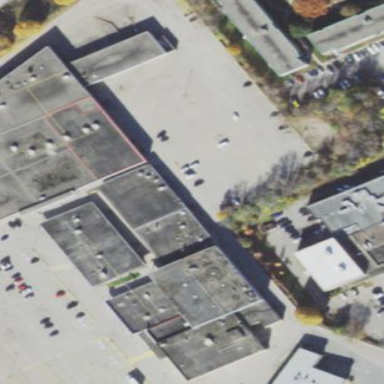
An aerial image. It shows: Retail building.